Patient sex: M
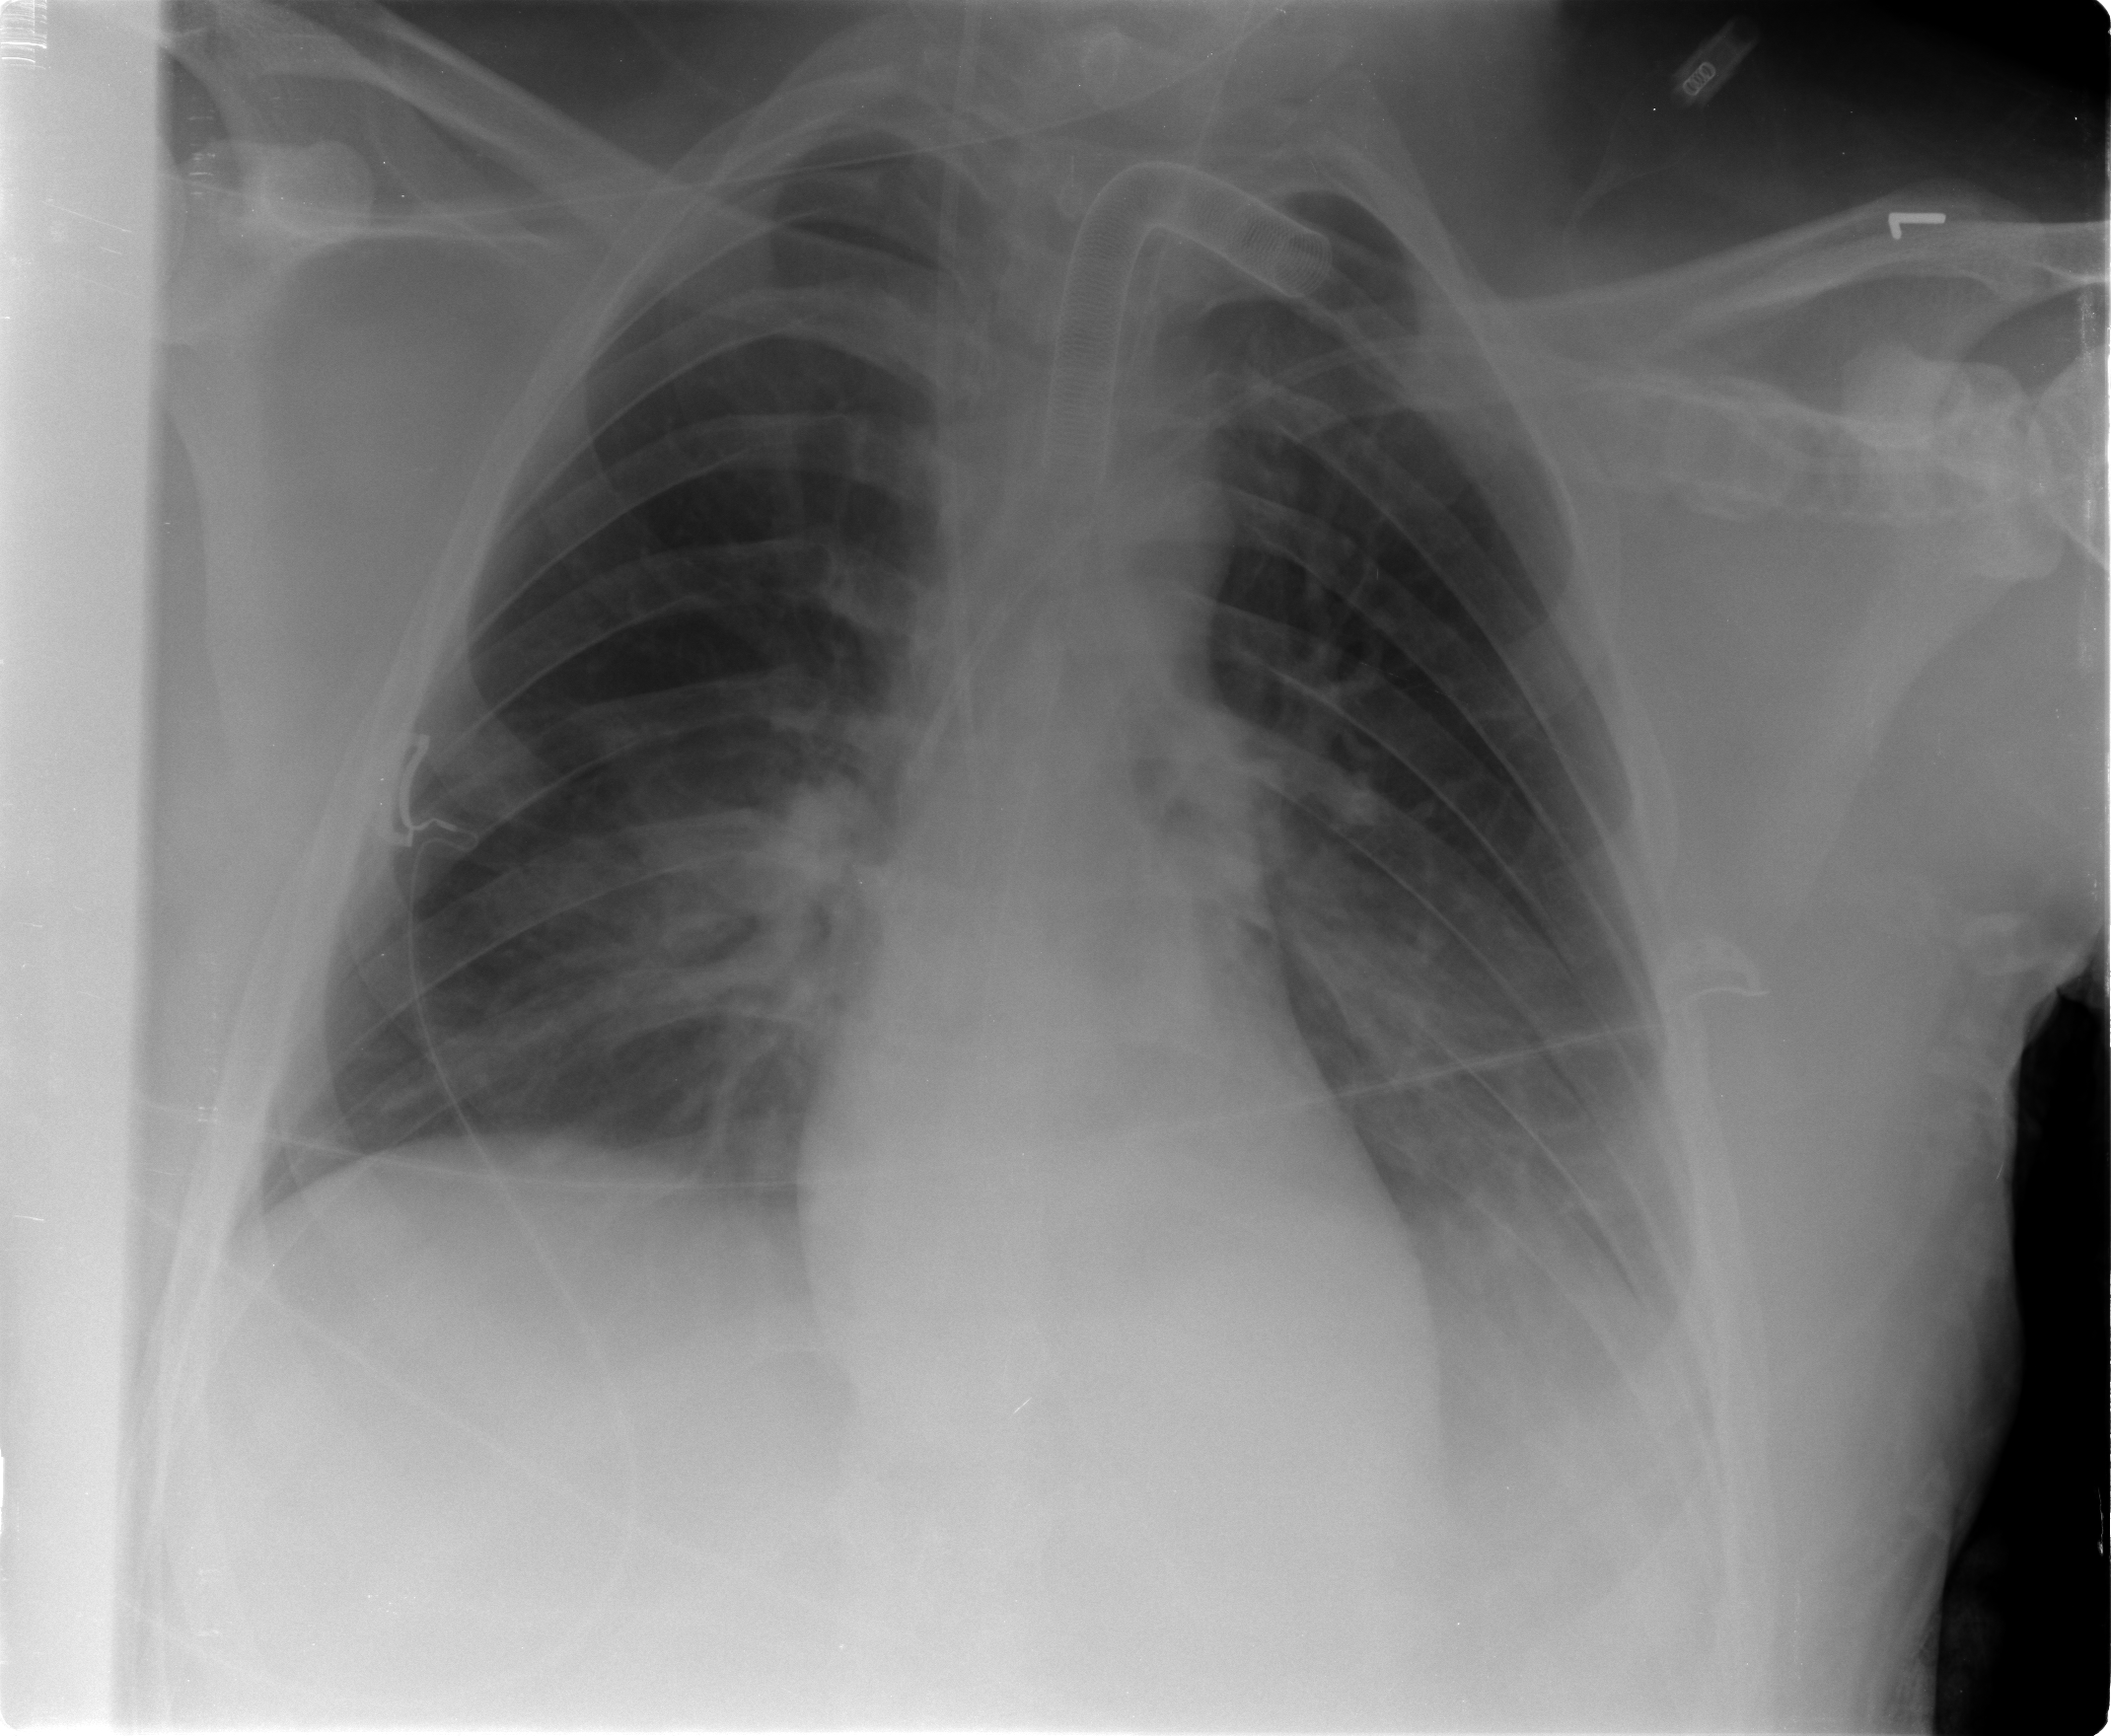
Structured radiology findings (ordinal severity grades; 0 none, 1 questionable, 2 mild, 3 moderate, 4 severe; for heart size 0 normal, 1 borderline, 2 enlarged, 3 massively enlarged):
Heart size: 0
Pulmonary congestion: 0
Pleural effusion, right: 2
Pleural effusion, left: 2
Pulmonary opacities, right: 3
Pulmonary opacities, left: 0
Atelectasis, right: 3
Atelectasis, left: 2